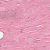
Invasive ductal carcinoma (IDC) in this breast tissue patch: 0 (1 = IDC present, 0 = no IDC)